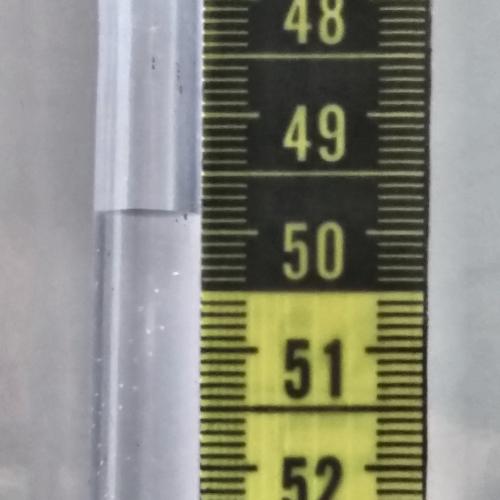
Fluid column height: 49.9 cm